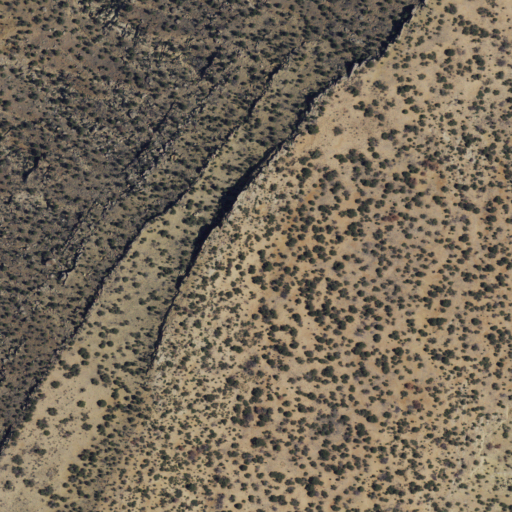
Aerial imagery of ridge(s) in New Mexico named Las Ventanas Ridge containing shrub and evergreen forest